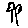
Label: tree